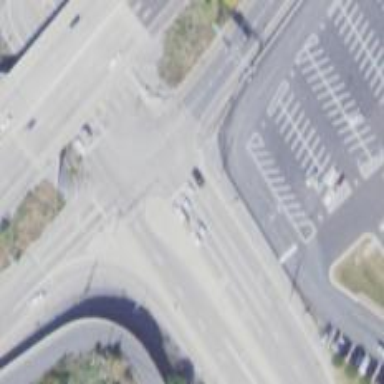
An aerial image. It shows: Secondary link road with asphalt surface.